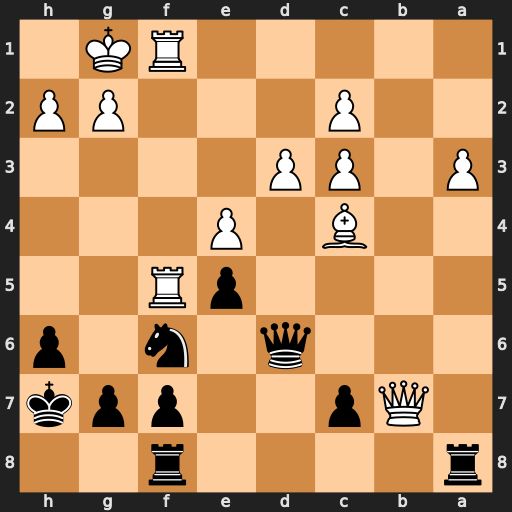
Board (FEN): r4r2/1Qp2ppk/3q1n1p/4pR2/2B1P3/P1PP4/2P3PP/5RK1
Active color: b
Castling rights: -
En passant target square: -
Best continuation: Qc5+ Kh1 Rfb8 Qb4 Rxb4